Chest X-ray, AP view. Patient: 40 years old, sex M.
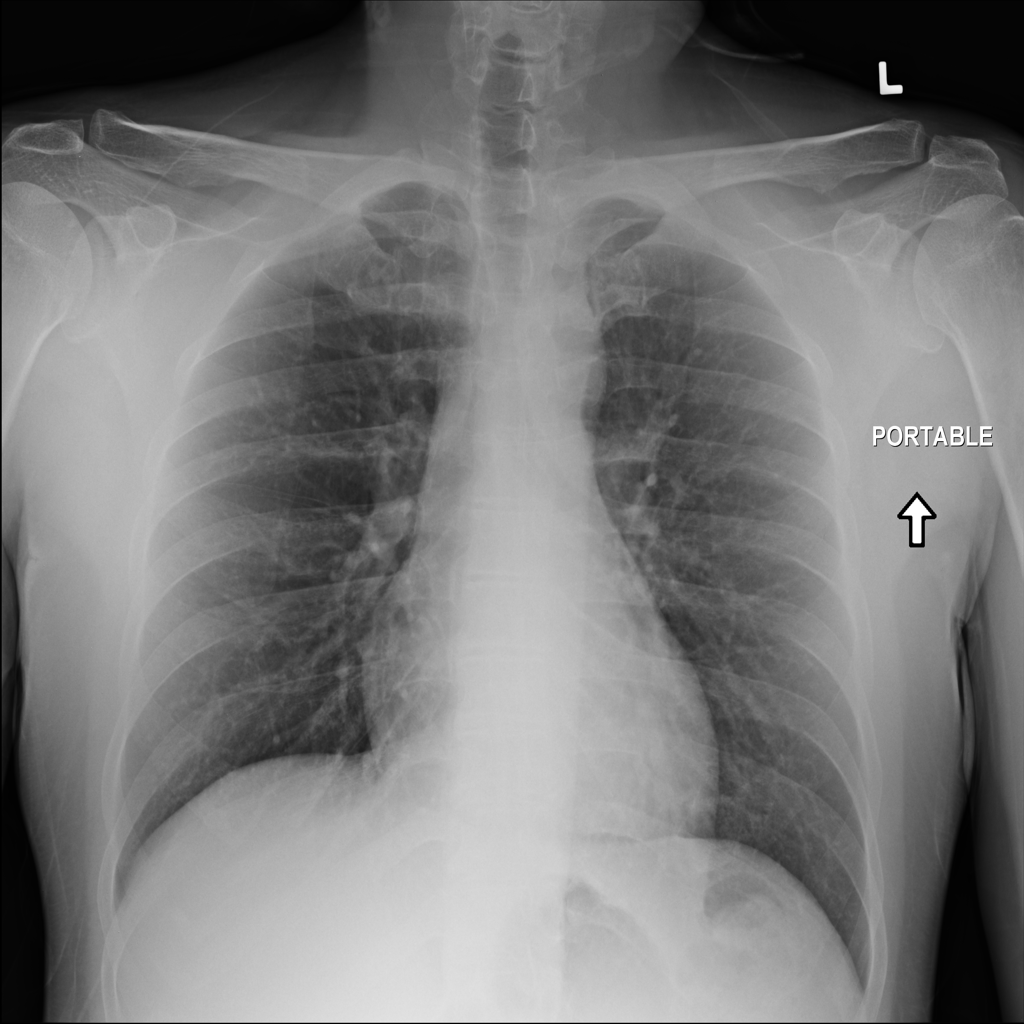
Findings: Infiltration